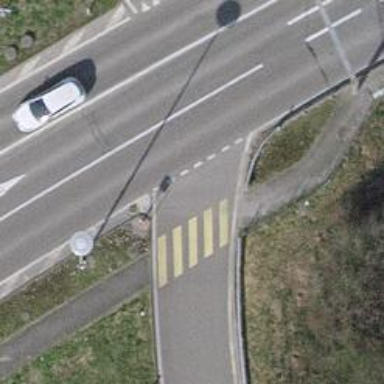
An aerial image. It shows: Guard rail.